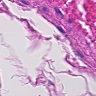
Metastatic tissue present: no